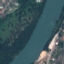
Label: River